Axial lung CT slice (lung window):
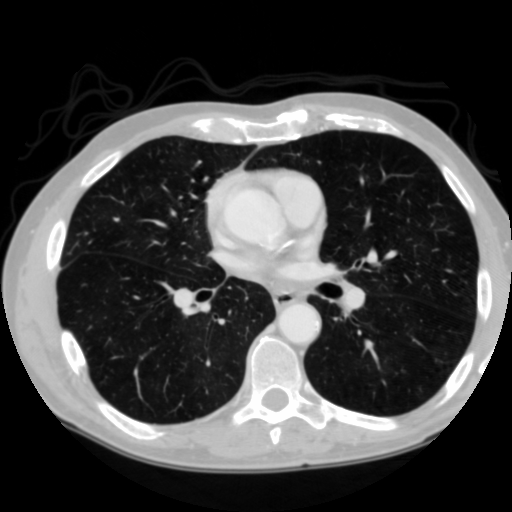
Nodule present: no